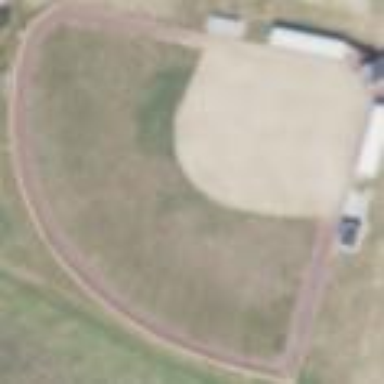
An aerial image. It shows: Softball pitch for leisure sports.